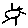
Label: sun